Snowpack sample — Snodgrass Mountain, Crested Butte, Colorado (2/4/25, 12:06 PM MST)
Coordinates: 38.923, -106.968
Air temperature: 35 °F
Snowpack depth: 80 cm
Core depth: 40 cm
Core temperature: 32 °F
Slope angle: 14°, slope face: 78°
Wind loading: low
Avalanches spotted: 0
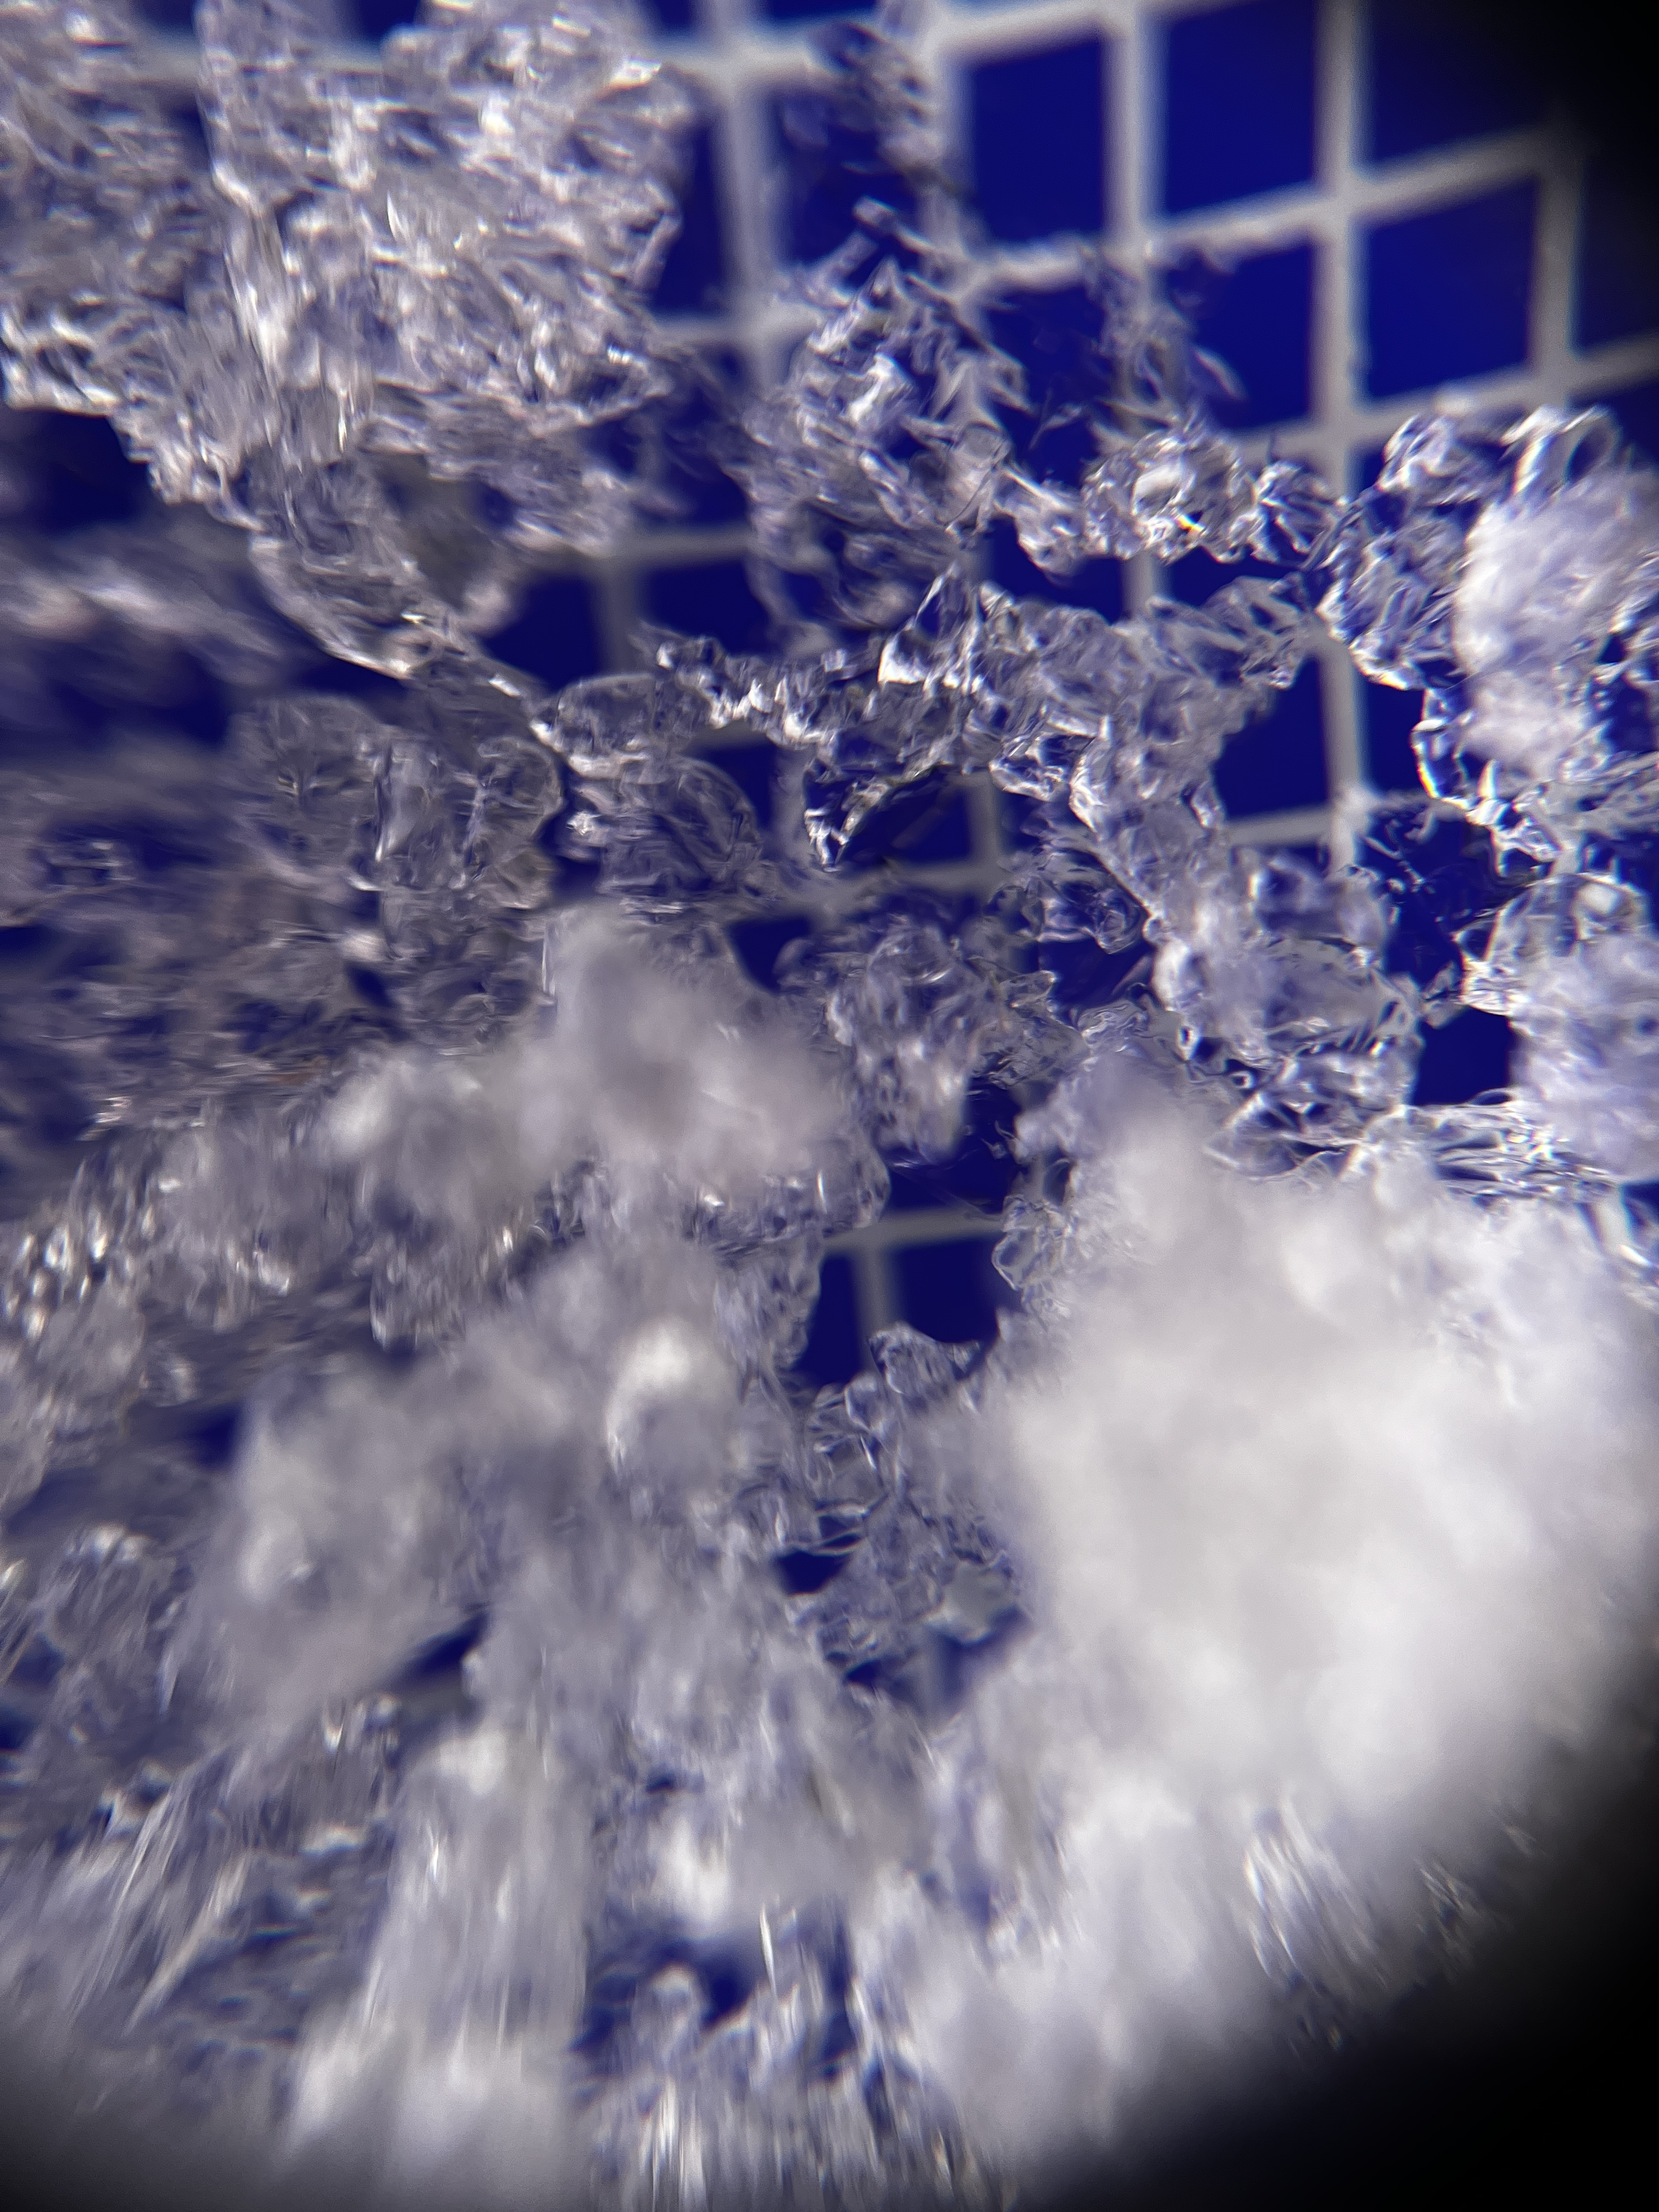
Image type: magnified_profile
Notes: No avalanches nearby, unusually warm weather for the last month reported by residents, Collected 25 yards from treeline